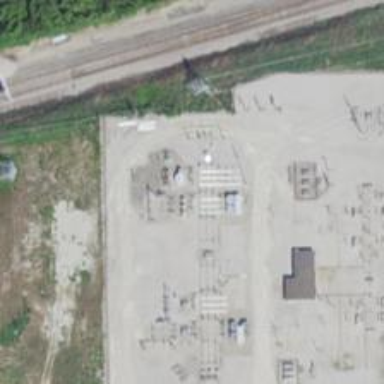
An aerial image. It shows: Switch used for power control.